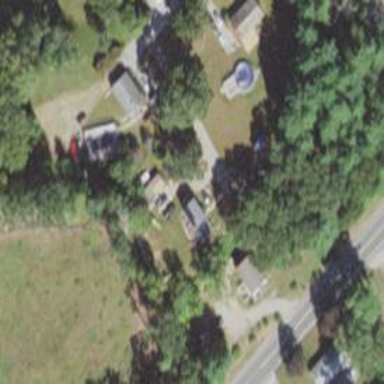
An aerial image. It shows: Residential driveway serving as service road.